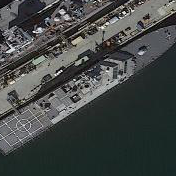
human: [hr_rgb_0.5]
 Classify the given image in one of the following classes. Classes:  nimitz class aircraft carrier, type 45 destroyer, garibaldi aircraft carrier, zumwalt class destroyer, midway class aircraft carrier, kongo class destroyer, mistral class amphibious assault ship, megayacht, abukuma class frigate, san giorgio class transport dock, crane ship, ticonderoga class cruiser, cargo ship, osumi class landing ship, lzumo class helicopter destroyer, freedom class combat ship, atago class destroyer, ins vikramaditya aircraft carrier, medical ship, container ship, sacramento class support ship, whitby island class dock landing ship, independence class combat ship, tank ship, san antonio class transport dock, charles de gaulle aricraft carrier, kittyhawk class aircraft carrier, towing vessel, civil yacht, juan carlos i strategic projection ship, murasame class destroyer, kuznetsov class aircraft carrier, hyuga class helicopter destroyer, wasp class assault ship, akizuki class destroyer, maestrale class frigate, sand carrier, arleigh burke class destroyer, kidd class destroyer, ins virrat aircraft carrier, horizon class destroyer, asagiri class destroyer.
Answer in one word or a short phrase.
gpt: Freedom class combat ship